Interaction volume radius: 5 \u00c5
Interaction volume height: 20 \u00c5
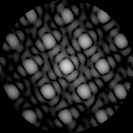
Disorder parameter: 0.08378